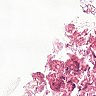
Metastatic tissue present: no